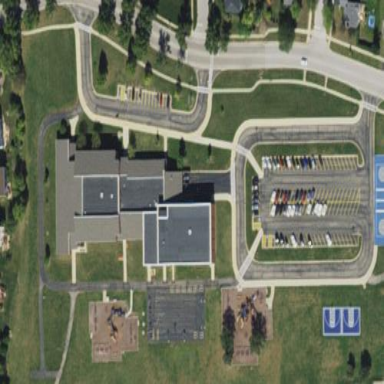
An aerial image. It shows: School used for education purposes.